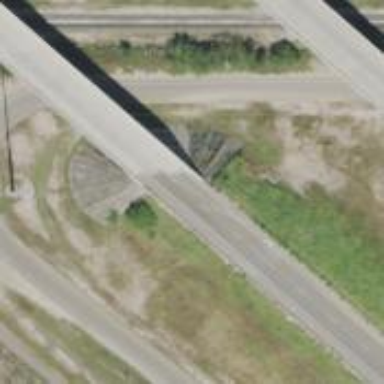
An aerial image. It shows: Bridge.